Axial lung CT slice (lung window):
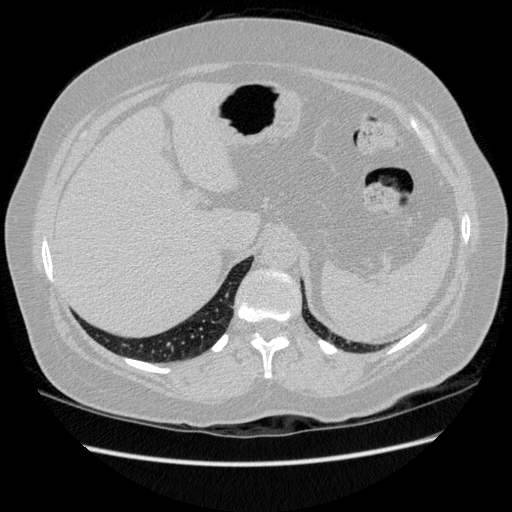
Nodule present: no